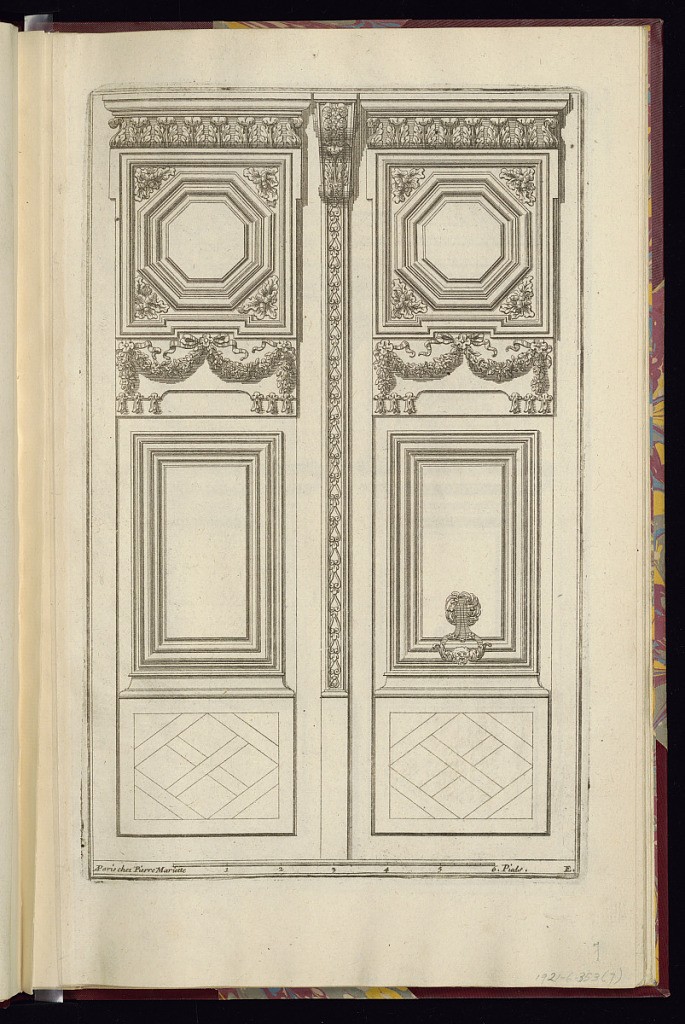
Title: Design for Doors
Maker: Jean Mariette, French, 1660–1742
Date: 1686–1740
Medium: Etching and engraving on laid paper
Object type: Print
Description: A design for a set of exterior double doors. Each door is decorated with four panels with an acanthus leaf frieze along the top. The central corbel and frame are decorated with acanthus leaves and a scrolling foliate running pattern. The upper panels are squared with a plain octagonal panel in the center framed by molding and leaf and acorn ornament in the corners. Below are rectangular panels featuring fleurons and festoons of flowers and leaves hanging from rosettes and ribbons. Below large plain vertical panels framed with molding. The right door has a knocker in the lower center of the plan vertical panel. The lower section of the doors features a trellis pattern. The plate is signed with a scale below the design.